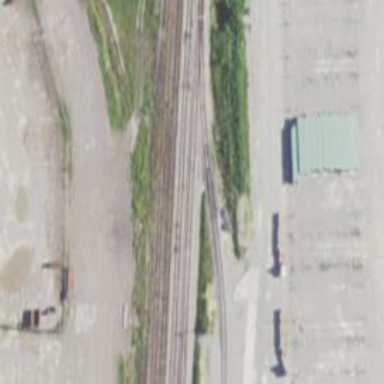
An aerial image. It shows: Abandoned railway.